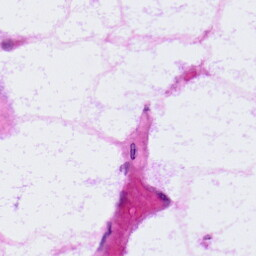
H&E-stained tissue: LymphNode